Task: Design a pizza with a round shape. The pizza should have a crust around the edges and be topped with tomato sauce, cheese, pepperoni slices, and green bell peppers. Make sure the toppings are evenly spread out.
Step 24:
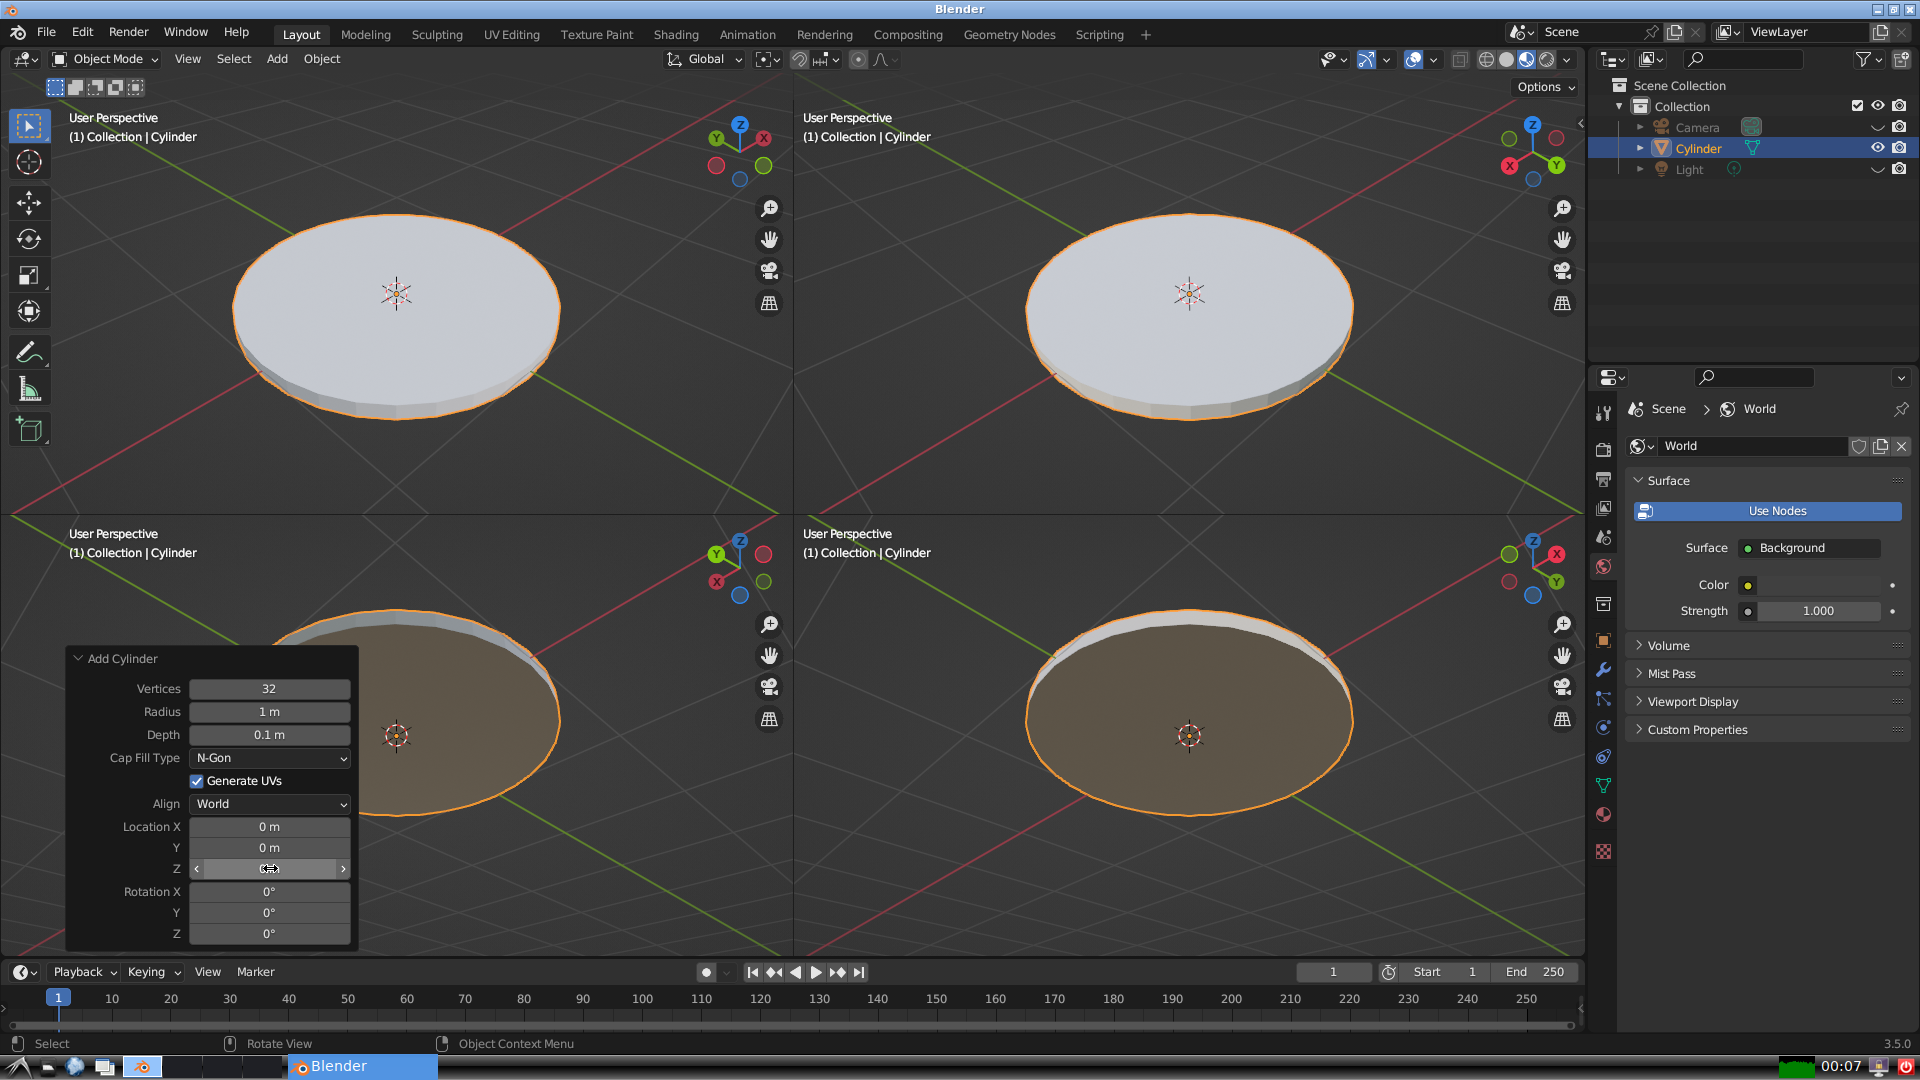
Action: click: no